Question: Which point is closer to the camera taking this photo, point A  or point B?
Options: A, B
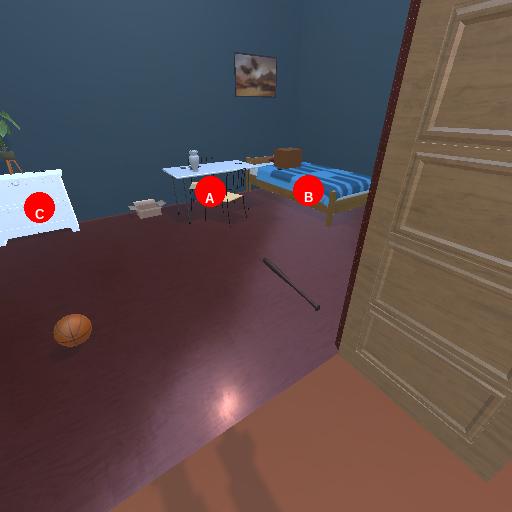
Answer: A